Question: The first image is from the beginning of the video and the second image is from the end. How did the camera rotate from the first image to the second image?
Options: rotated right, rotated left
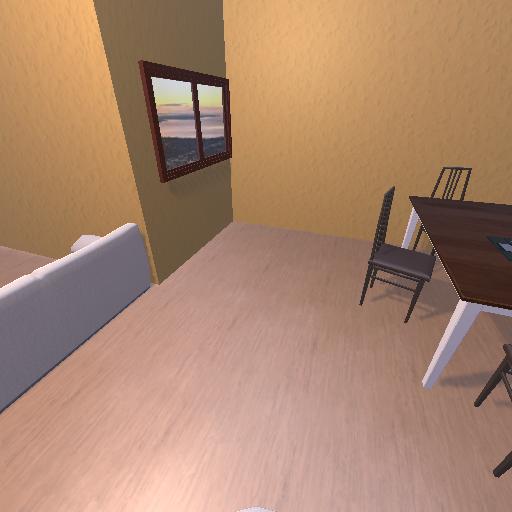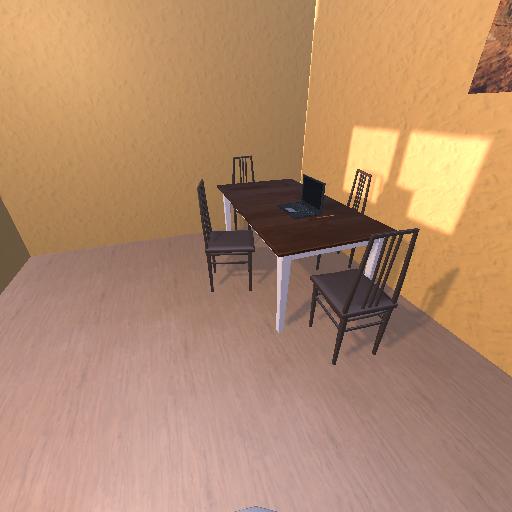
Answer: rotated right